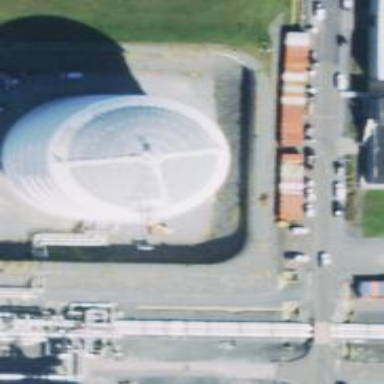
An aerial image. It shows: Storage tank created as man-made structure.